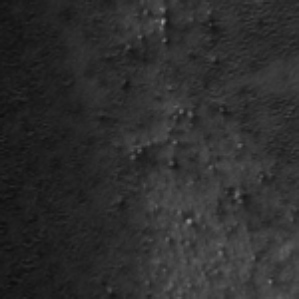
Label: frost